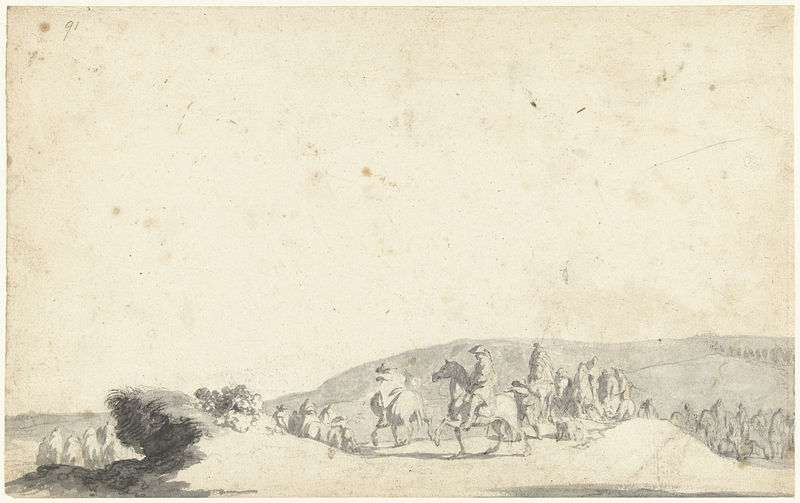
Titel: Ruiterprocessie in een landschap
Künstler: Gerard ter (II) Borch
Standort: Amsterdam
Institution: Rijksmuseum
Schlagwörter: schatten, hell, zeichnung, weg, leute, horizont, weite, pferde, reiter, zug, bleistift, campagna, zuf